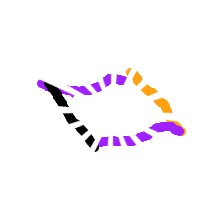
Shape: parallelogram